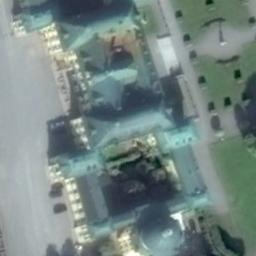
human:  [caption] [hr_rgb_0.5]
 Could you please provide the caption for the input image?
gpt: The green palace has a dome palace and some other palaces and a lawn is next to the palace .

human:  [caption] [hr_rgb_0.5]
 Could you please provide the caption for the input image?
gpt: Half of the roof of this palace is red .

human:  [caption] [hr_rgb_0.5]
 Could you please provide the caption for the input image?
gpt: The grass is beside the palace .

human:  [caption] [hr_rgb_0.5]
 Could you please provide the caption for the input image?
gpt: The palace is on the grass .

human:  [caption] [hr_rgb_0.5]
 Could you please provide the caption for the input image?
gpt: There are green lawns beside the green palace .